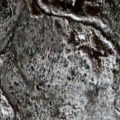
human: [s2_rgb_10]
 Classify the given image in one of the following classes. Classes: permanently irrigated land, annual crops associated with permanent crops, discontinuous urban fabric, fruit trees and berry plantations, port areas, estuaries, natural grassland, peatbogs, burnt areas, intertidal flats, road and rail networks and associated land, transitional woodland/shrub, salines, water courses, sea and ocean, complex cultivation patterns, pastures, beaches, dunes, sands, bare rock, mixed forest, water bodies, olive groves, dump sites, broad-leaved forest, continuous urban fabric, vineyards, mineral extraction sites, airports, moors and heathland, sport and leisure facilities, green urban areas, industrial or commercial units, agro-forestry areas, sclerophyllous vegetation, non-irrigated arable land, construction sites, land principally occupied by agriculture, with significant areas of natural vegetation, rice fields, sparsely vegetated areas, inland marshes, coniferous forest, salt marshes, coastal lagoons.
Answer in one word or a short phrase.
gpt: coniferous forest, transitional woodland/shrub, peatbogs